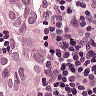
Metastatic tissue present: yes